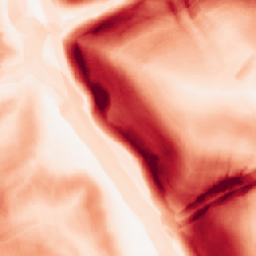
Category: morphological
Decomposition family: morphological_gradient
Decomposition parameters: size: 10
shape: diamond
Upsampling method: area
Upsampling parameters: scale: 8
Upsampling scale: 8